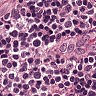
Metastatic tissue present: no